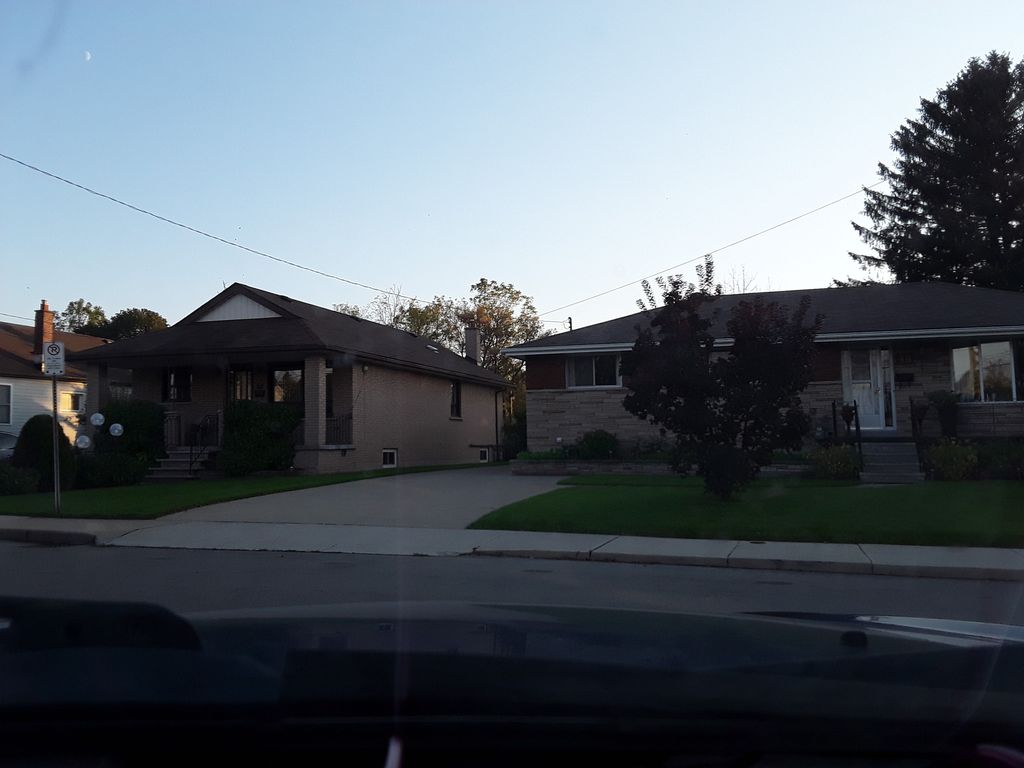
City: hamilton